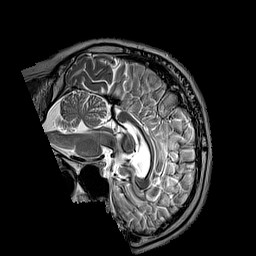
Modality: T2w
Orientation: sagittal
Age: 50
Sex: male
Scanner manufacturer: siemens
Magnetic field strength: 3 T
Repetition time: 3.2 s
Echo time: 0.212 s